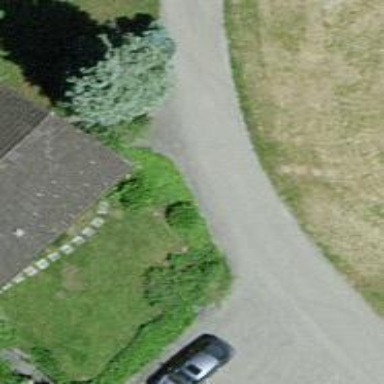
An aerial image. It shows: Asphalt road designated for service vehicles.